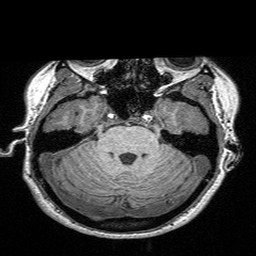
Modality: T1w
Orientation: coronal
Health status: ill
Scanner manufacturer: siemens
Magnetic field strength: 3 T
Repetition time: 2.3 s
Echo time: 0.00298 s